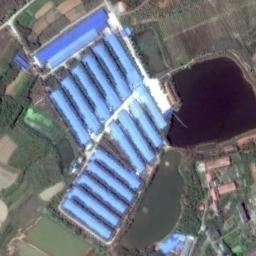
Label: industrial_area